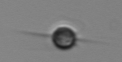
Label: Acanthoica_quattrospina